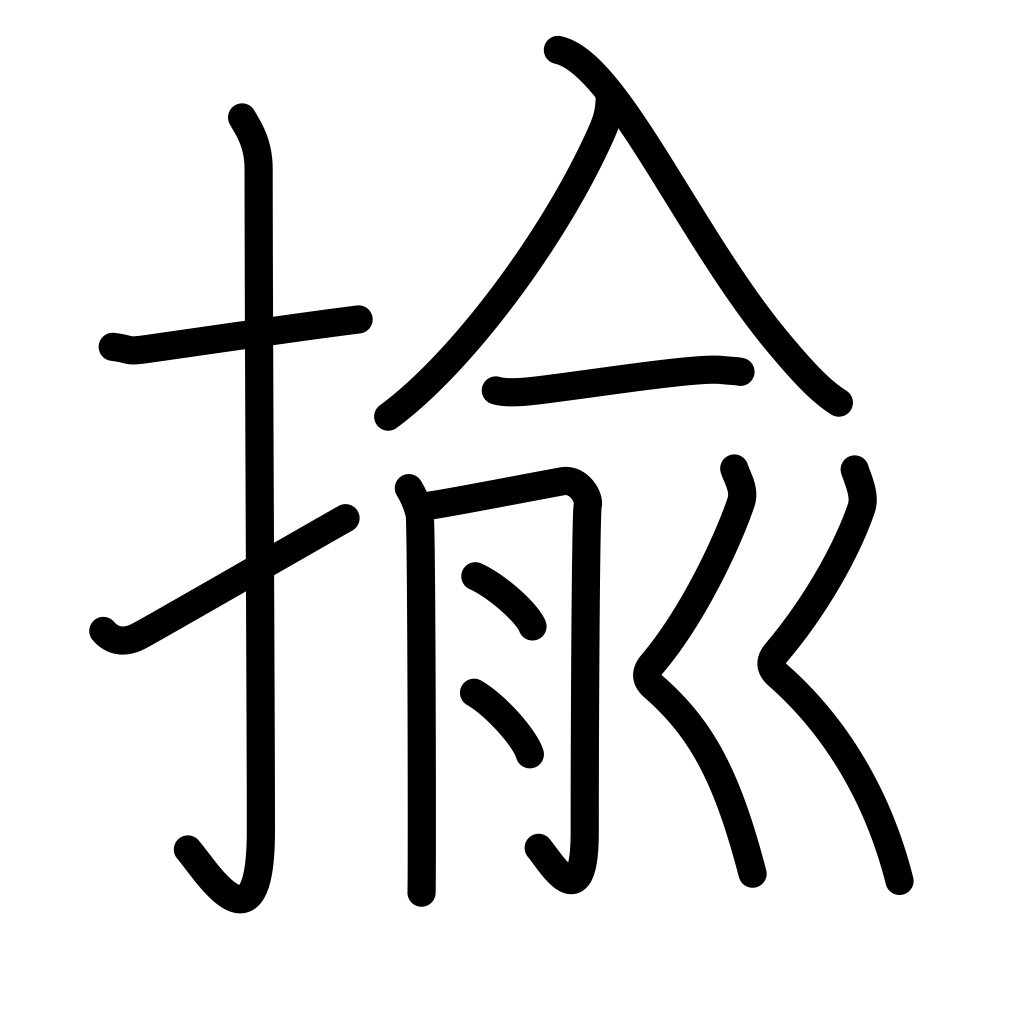
Meaning: pull, tease, play with